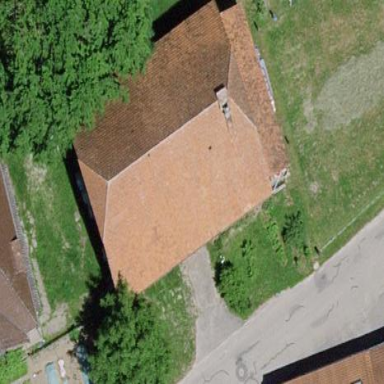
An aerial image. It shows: Farm building.